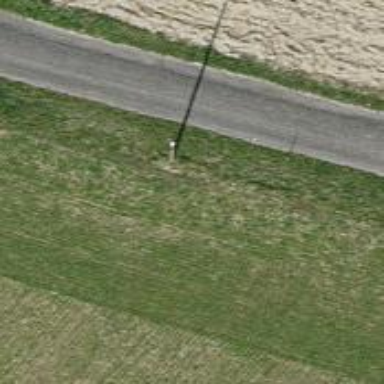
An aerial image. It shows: Power pole.